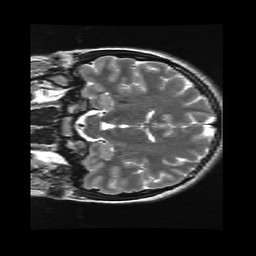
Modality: T2w
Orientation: coronal
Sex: female
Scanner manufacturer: ge
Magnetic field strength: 3 T
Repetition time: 5 s
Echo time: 0.1019 s